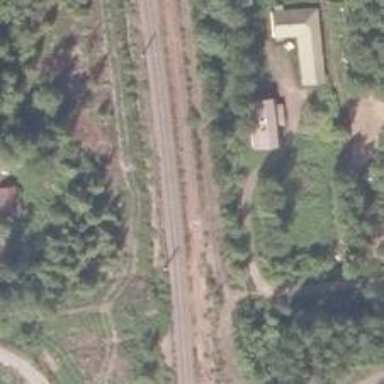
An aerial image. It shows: Railway with continuous electrified contact lines.